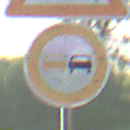
Verkehrszeichen: Ueberholverbot
Zusatzzeichen oben: WildwechselRechts
Umgebung: Outdoor, Suburban
Tageszeit: SunriseSunset
Wetter: PartlyCloudy
Licht: Natural
Jahreszeit: NotSpecified
Kontrast: HighContrast